Question: I have installed the tool bar on ios phone gap. Now I want to add list of item under "More" tool bar. How can I include list on click of "More" tool bar. So on click of "More" the list should popup.
My tool bar event code is as follows,
'''
var tabBar = cordova.require("cordova/plugin/iOSTabBar");
tabBar.init();
tabBar.create({selectedImageTintColorRgba: "255,40,0,255"});
tabBar.createItem("More", "More", "tabButton:More", {
onSelect: function() {
// Here I want to add the list
}
});
tabBar.createItem("About us", "About us", "/www/pixeden-tab-bar-icons-ios-7/line__0000s_0126_info.png", {
onSelect: function() {
aboutus();
}
})
tabBar.show();
tabBar.showItems("About us", "More");
window.addEventListener("resize", function() { tabBar.resize() }, false);
'''
I need to include the list as follows,
'''
<ul>
<li class="newsfeed"><a href="#" title="Home">News Feed</a></li>
<li class="profile"><a href="#" title="Profile">Profile</a></li>
<li class="setting"><a href="#" title="Setting">Setting</a></li>
<li class="logout"><a href="#" title="Logout">Logout</a></li>
<li class="report"><a href="#" title="Report">Report Bug</a></li>
</ul>
'''

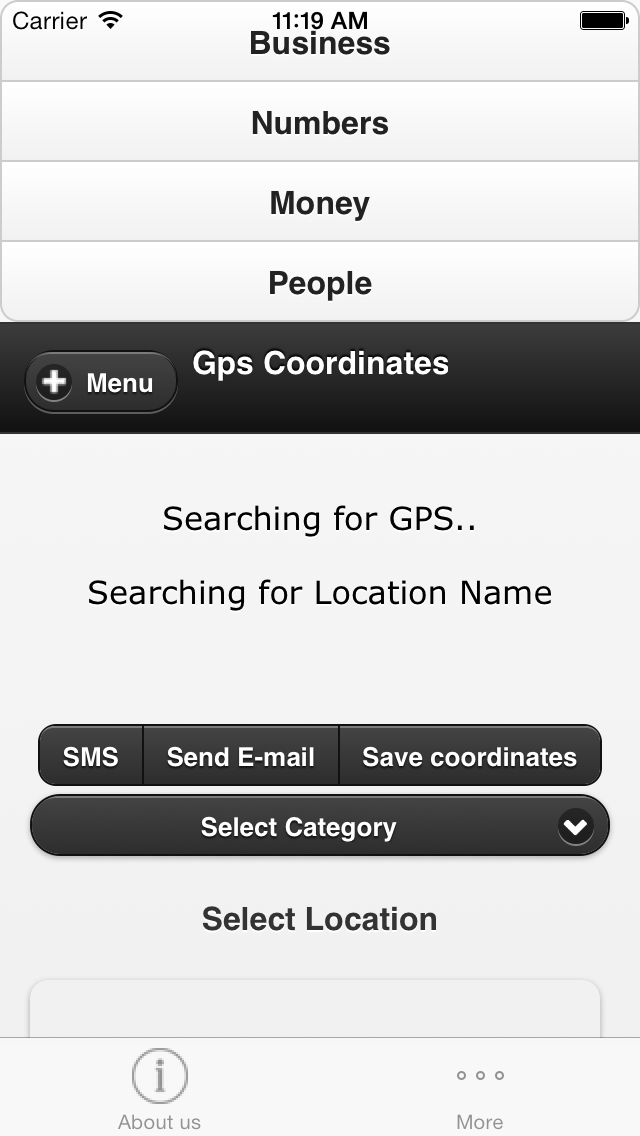
Answer: You can do something like this:
JavaScript version: - This will work on a phone
<URL>
<URL>
HTML:
'''
<ul>
<li class="newsfeed"><a href="#" title="Home">News Feed</a></li>
<li class="profile"><a href="#" title="Profile">Profile</a></li>
<li class="setting"><a href="#" title="Setting">Setting</a></li>
<li class="logout"><a href="#" title="Logout">Logout</a></li>
<li class="report"><a href="#" title="Report">Report Bug</a></li>
<li class="about"><a href="#" title="About Us">About Us</a>
<ul>
<li><a href='#'>Something</a></li>
<li><a href='#'>Something else</a></li>
</ul>
</li>
</ul>
'''
JavaScript:
'''
var about = document.getElementsByClassName("about")[0];
about.onclick = function()
{
if (this.className == "about clicked")
{
this.className = "about";
}else{
this.className = "about clicked";
}
}
'''
CSS:
'''
ul li{
display:inline;
position:relative;
}
ul li ul{
position:absolute;
display:none;
}
ul li.clicked ul {
display:block;
width:150px;
left:-45px;
}
ul li.clicked ul li{
display:block !important;
}
'''